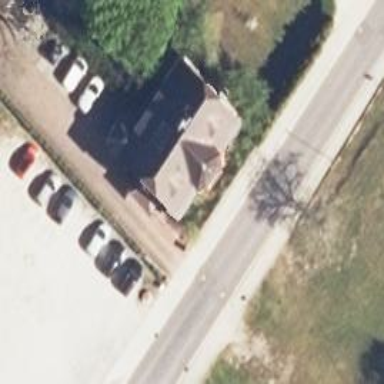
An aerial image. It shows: Detached building with half-hipped roof.